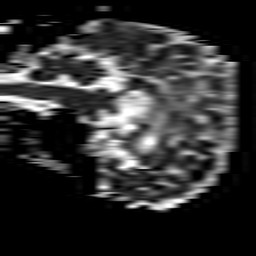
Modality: ADC
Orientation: sagittal
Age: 71
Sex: male
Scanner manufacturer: philips
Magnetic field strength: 1.5 T
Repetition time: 3.398 s
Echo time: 0.06922 s